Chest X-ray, PA view. Patient: 66 years old, sex M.
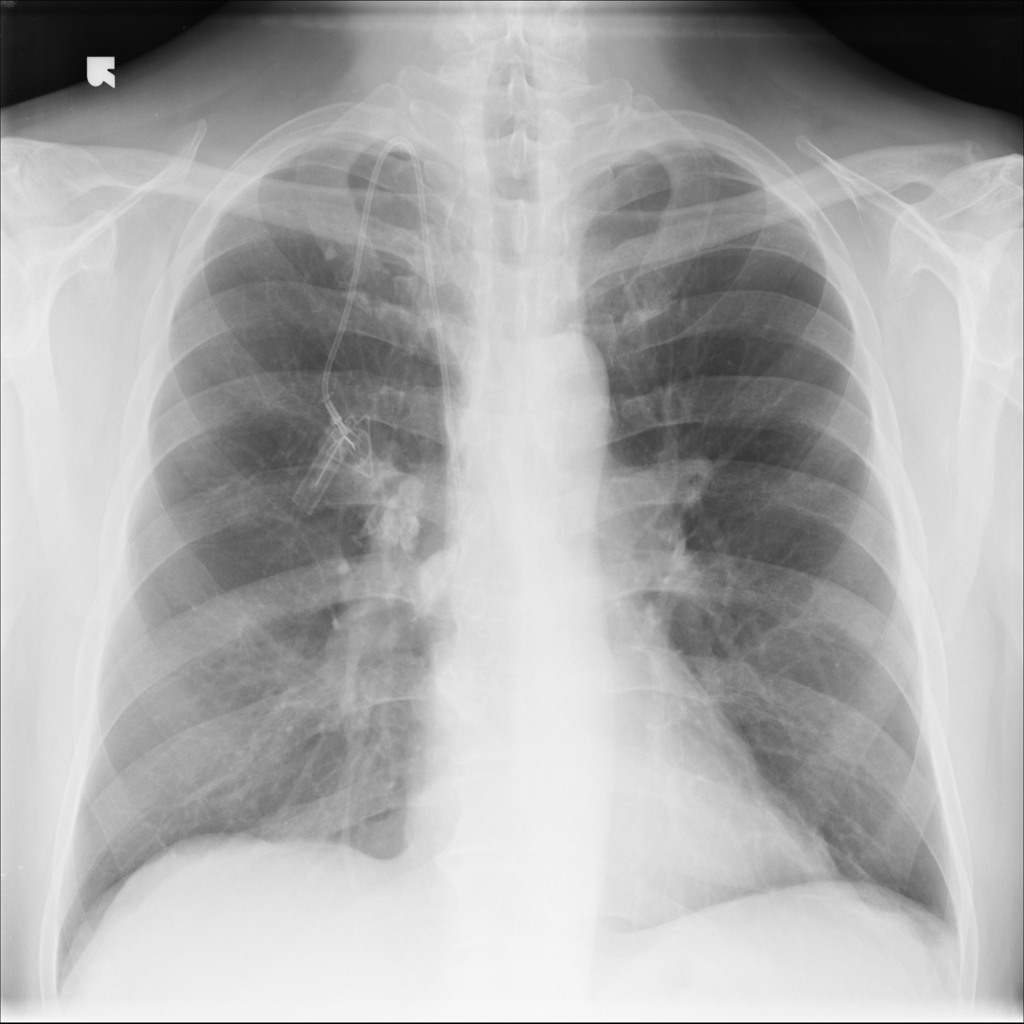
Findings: No Finding